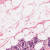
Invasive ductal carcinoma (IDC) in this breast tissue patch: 0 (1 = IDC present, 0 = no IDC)